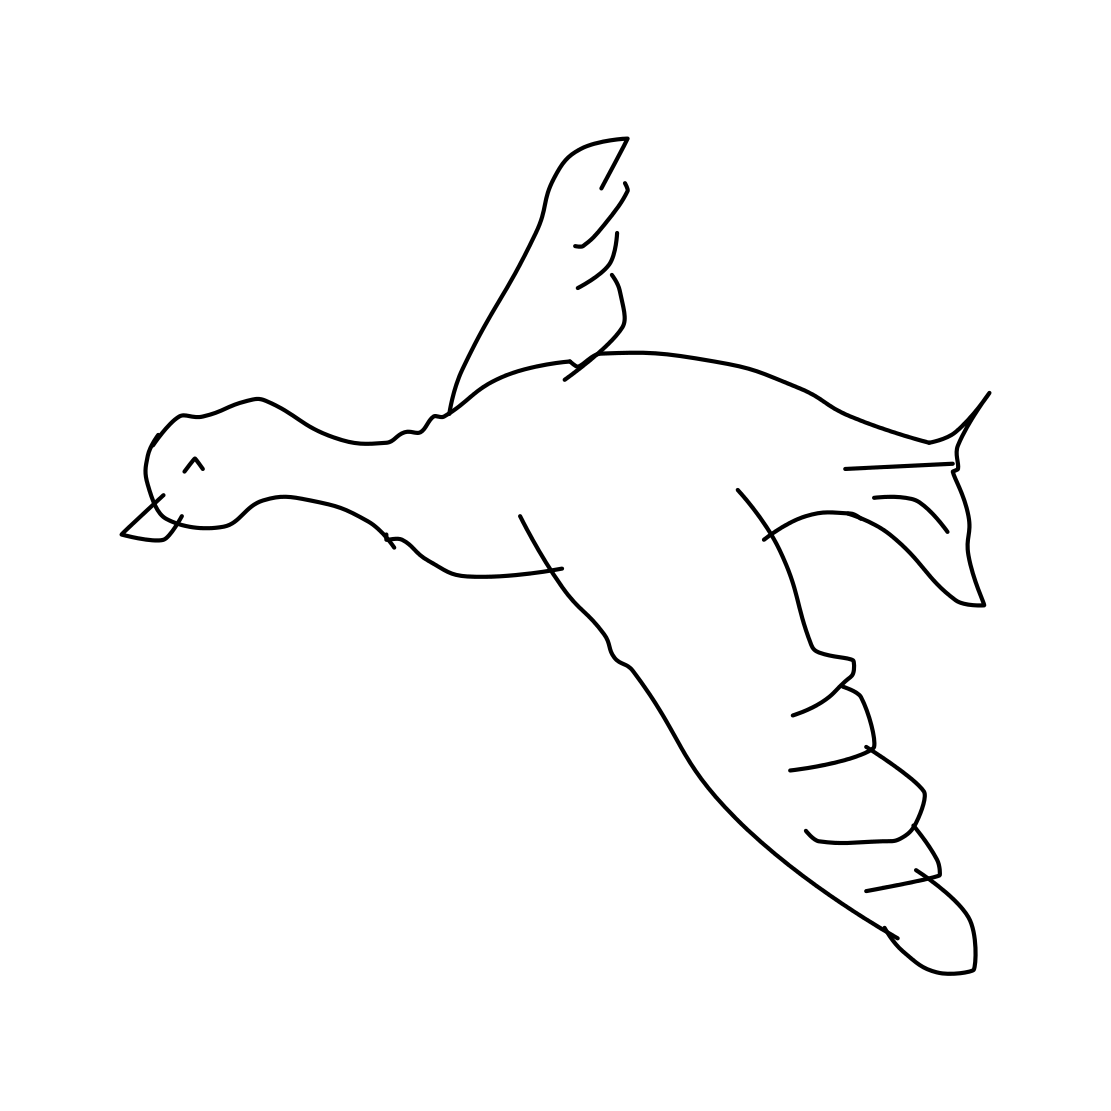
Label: flying bird